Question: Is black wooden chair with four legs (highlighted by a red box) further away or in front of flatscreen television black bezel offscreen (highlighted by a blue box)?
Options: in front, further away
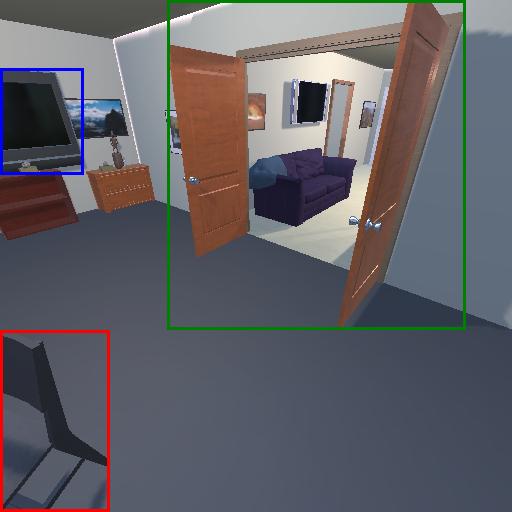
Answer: in front